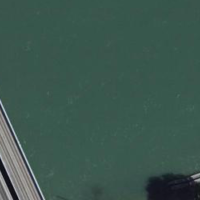
EUNIS habitat code: 57
Species observed at this site:
Alopochen aegyptiaca